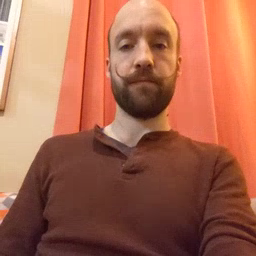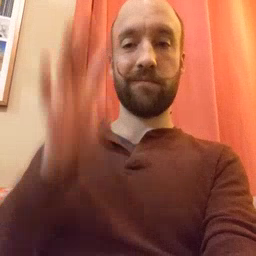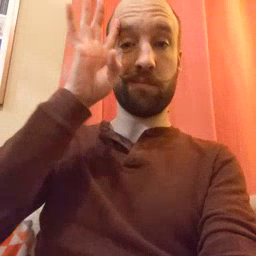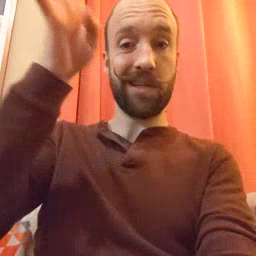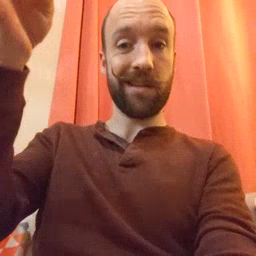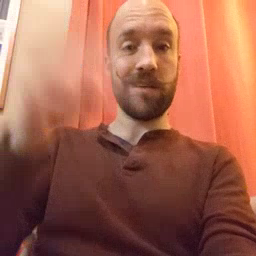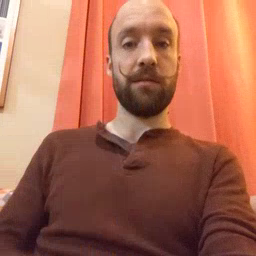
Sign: pretend